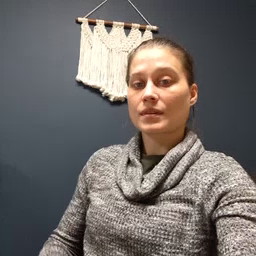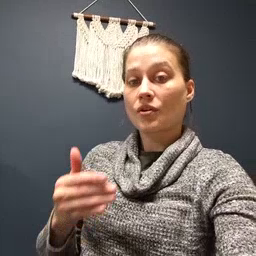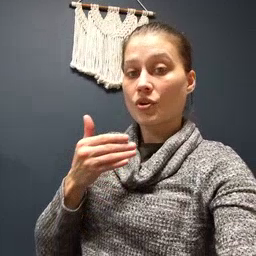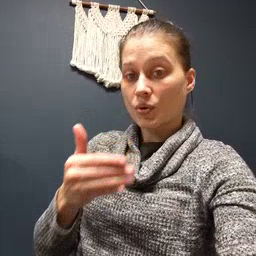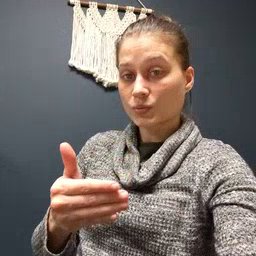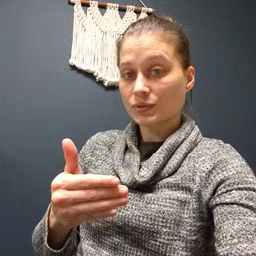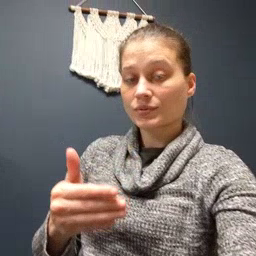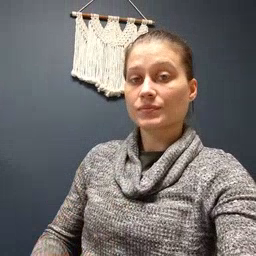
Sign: close